Interaction volume radius: 10 \u00c5
Interaction volume height: 25 \u00c5
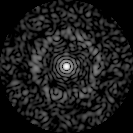
Disorder parameter: 0.8319